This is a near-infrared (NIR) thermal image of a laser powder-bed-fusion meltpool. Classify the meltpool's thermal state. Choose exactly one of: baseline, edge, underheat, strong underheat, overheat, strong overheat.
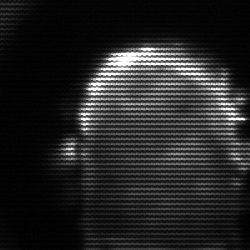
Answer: baseline